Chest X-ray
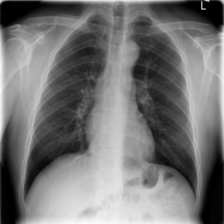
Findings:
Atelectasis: negative
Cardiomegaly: negative
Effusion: negative
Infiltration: negative
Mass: negative
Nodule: negative
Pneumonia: negative
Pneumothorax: negative
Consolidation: negative
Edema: negative
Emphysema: negative
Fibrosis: negative
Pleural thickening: negative
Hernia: negative